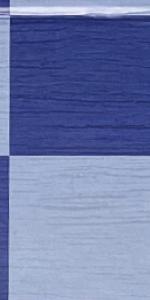
Label: Empty